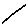
Label: line